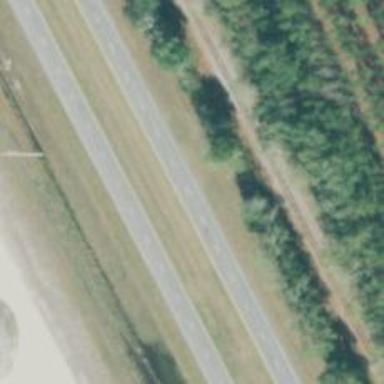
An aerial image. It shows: Expressway with asphalt surface categorized as trunk highway.